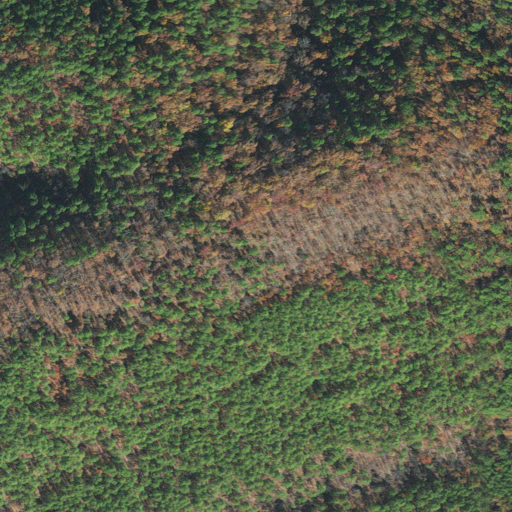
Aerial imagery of mountain in Arkansas named Bee Knob containing mixed forest, evergreen forest, and deciduous forest